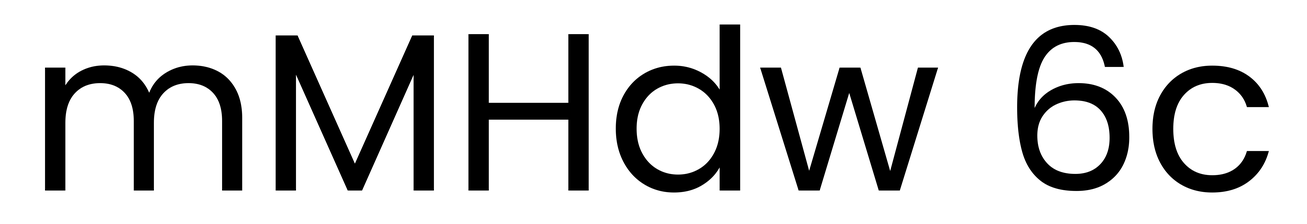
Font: Poppins-Regular